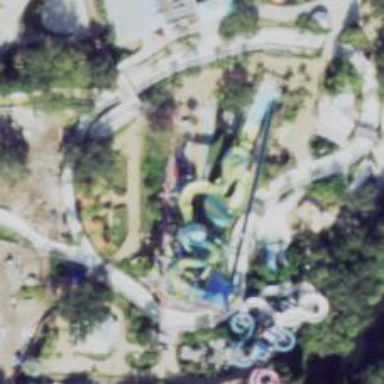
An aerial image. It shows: Water slide attraction.